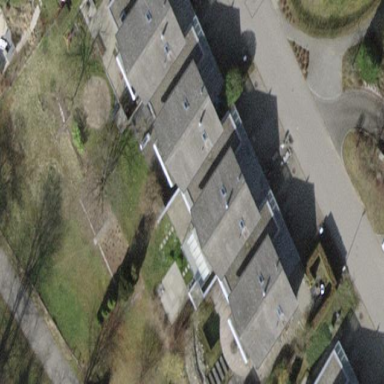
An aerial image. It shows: Terrace building.